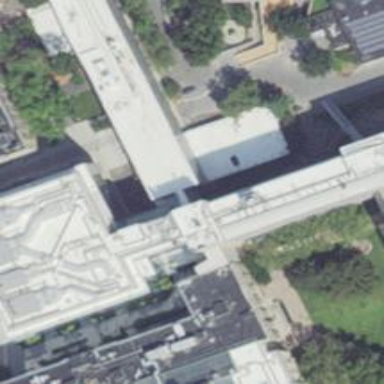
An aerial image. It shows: White-roofed university building on campus.